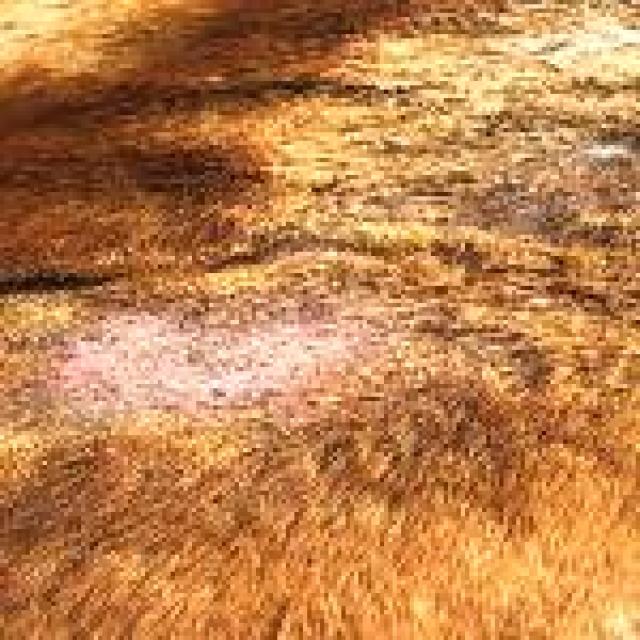
Canine fungal skin infection — characterized by alopecia, scaling, crusting, and circular lesions. Common agents include Malassezia and Candida species.